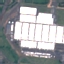
Land use / land cover class: Industrial